Question: The problem is that I need a simplified version of algorithm, which can calculate centroid of several white contours in a binary image. For example, if there is only one white contour, coordinates Xc and Yc of the contour center are calculated using formula:

where M is the sum of intense m_i, m_i is the pixel intense value, x_i and y_i are pixel location on the image, n is the total number of pixels.
Can anyone suggest something similar to work with several contours, or how to ignore others while calculating one of them using same formula?
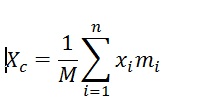
Answer: Use some algorithm called <URL> first to separate the different blobs. This will assign a unique ID to each region. Then, you can compute a centroid per blob.